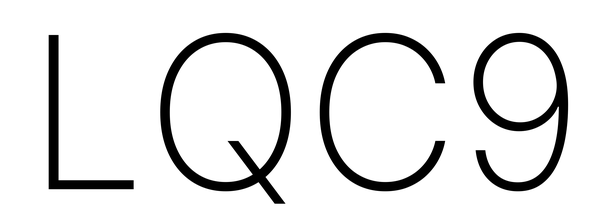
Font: Inter_ExtraLight